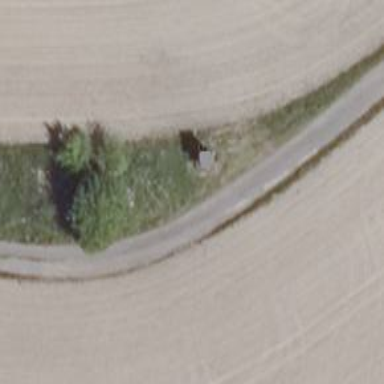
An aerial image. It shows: Hunting stand.